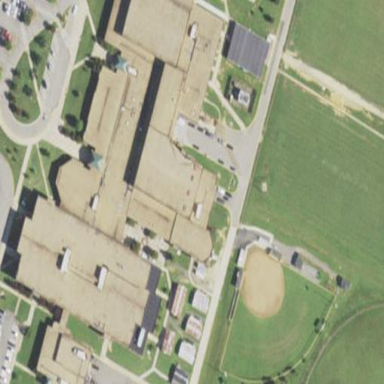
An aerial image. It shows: School building.